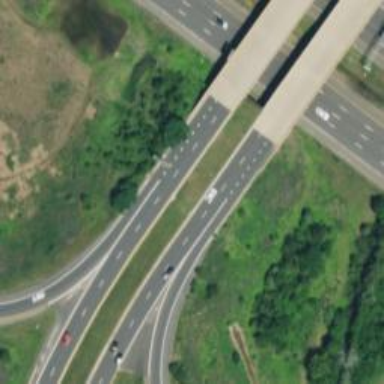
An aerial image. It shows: Motorway junction.